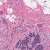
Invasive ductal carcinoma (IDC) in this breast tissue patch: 1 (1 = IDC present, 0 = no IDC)